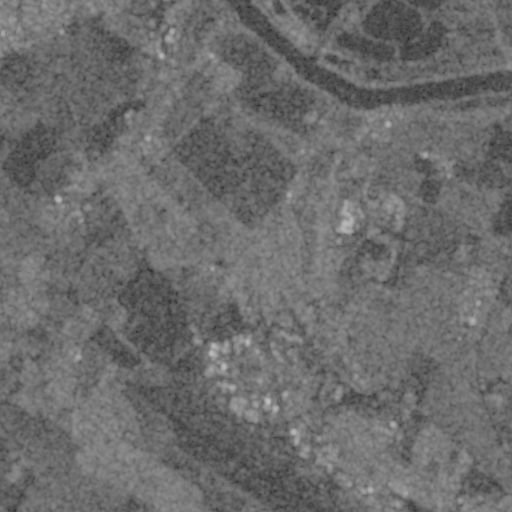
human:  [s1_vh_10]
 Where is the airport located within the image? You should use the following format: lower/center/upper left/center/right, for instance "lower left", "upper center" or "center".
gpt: The airport is located in the lower of the image.
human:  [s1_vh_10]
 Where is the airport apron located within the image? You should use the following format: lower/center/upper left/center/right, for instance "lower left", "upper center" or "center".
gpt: The airport apron is located in the lower right of the image.
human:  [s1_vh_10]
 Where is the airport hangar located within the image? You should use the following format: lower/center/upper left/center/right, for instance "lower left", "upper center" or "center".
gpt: The airport hangar is located in the lower right of the image.
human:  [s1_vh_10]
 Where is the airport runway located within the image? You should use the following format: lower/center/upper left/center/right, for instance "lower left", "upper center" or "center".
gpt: The airport runway is located in the lower of the image.
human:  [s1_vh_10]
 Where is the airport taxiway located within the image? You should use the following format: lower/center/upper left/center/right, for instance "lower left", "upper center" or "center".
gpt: The airport taxiway is located in the lower right of the image.
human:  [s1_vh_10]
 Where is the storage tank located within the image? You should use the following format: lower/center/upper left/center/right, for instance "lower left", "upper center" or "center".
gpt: The storage tank is located in the lower right of the image.
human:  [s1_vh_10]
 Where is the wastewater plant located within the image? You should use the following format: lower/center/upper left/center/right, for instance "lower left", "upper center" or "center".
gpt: The wastewater plant is located in the center right of the image.
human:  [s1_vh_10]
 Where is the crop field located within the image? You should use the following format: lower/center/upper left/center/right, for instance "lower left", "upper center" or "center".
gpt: There is no crop field in the image.

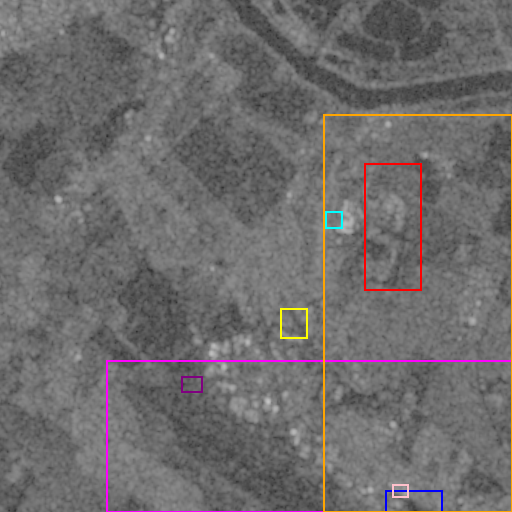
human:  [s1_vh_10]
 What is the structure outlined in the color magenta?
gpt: The structure outlined in magenta is an airport.
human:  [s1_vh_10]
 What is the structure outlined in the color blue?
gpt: The structure outlined in blue is an airport apron.
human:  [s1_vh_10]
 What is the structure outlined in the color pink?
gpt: The structure outlined in pink is an airport hangar.
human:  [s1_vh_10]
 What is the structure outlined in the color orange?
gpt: The structure outlined in orange is a crop field.
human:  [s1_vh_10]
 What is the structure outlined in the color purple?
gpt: The structure outlined in purple is a park.
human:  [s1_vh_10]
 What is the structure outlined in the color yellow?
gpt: The structure outlined in yellow is a parking lot.
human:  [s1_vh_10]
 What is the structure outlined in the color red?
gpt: The structure outlined in red is a quarry.
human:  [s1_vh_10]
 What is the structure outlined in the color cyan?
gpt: The structure outlined in cyan is a wastewater plant.
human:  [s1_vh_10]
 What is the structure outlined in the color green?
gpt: There is no green outline.